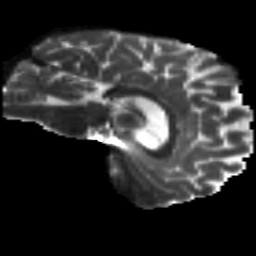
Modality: T2w
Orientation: sagittal
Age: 27
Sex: male
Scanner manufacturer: siemens
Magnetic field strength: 3 T
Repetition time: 8.8 s
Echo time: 0.085 s